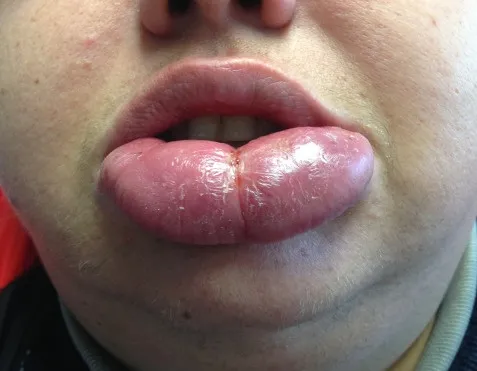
Preoperative photograph in which a great enlargement of the lower lip can be seen.
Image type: medical_photograph (other_medical_photograph)